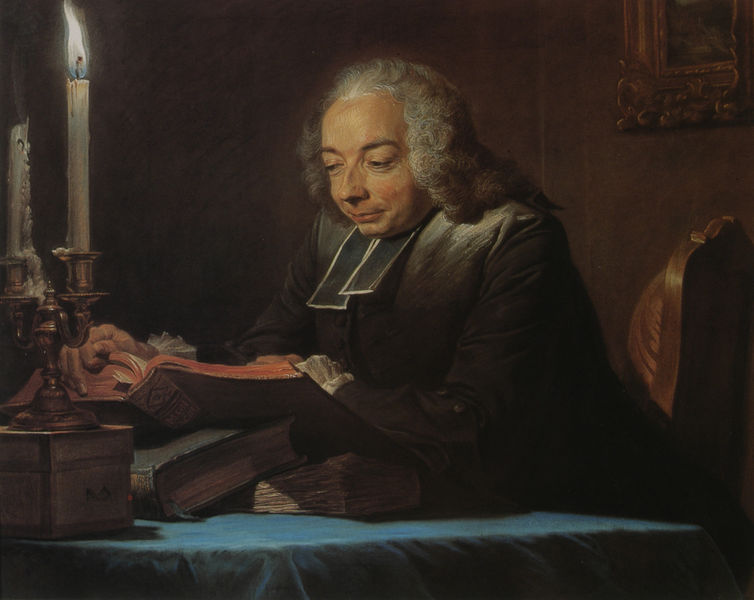
Titel: L'Abbé Jean-Jaques Hubert lisant
Künstler: Maurice Quentin de La Tour
Standort: Genève
Institution: Musée d'Art et d'Histoire
Schlagwörter: blau, blätter, dunkel, feuer, gemälde, hand, haut, kopf, mann, schatten, umhang, weiß, gelb, abend, braun, finger, frisur, grau, haar, hell, hintergrund, holz, licht, mund, nacht, nase, raum, schwarz, stirn, stuhl, tisch, türkis, zimmer, blick, rot, muster, alt, jacke, jung, wand, arm, augen, bibel, falten, gesicht, kragen, rahmen, rembrandt, samt, ärmel, bild, bildnis, hände, innenraum, portrait, porträt, rückenlehne, tischdecke, tischtuch, öl, qualm, rauch, geistlicher, gold, haare, interieur, mantel, sessel, sitzend, stehend, stoff, stoffe, adel, innen, england, gebeugt, kinn, lippen, locke, locken, poträt, rokoko, rosa, seide, perücke, lächeln, ruhig, wangen, bilderrahmen, bücher, schreibtisch, düster, lehne, sitz, abends, schwer, mauer, rand, dampf, bischof, falte, polster, brauen, lesen, kerze, kerzen, leuchter, metall, kammer, gesenkt, rüsche, rüschen, knöpfe, lächelnd, geschlossen, gemustert, wände, messing, alter, flamme, greis, buch, dose, vergoldet, nachts, schnitt, kiste, schachtel, manschetten, heiter, pult, kasten, kerzenständer, kerzenlicht, kerzenschein, wachs, kerzenhalter, kerzenleuchter, talar, buchrücken, lesezeichen, seiten, pfarrer, pastor, pfaffe, priester, zugeknöpft, mönch, lesender, stapel, leser, gelehrter, lesend, golden, studierzimmer, gepolstert, studium, büro, kanzler, kästchen, behälter, tropfen, vertäfelung, docht, bruder, armleuchter, glücklich, lektüre, perrücke, box, gelöscht, spätbarock, gepudert, bäffchen, anwalt, evangelisch, ausgebrannt, katholisch, aus, umgekippt, zufrieden, bücherstapel, landschaftsgemälde, beffchen, la tour, protestant, ild, vertäfelt, gries, erloschen, throm, katholik, augenblauen, bückse, kerzendocht, lesetisch, tropft, verglüht, farrer, nasei, +bücher, brennende kerze; mann liest buch